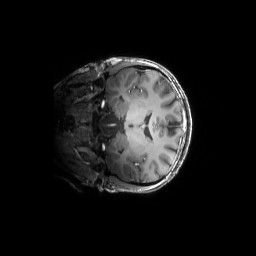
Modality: T1w
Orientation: coronal
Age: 30
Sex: female
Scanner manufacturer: siemens
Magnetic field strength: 6.98 T
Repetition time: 2.37 s
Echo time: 0.00231 s